I will show an image sequence of human cooking. I have annotated the images with numbered circles. Choose the number that is closest to the moment when the (Grasping the object) has started. You are a five-time world champion in this game. Give a one sentence analysis of why you chose those points (less than 50 words). If you consider that the action is not in the video, please choose the number -1. Provide your answer at the end in a json file of this format: {"points": []}
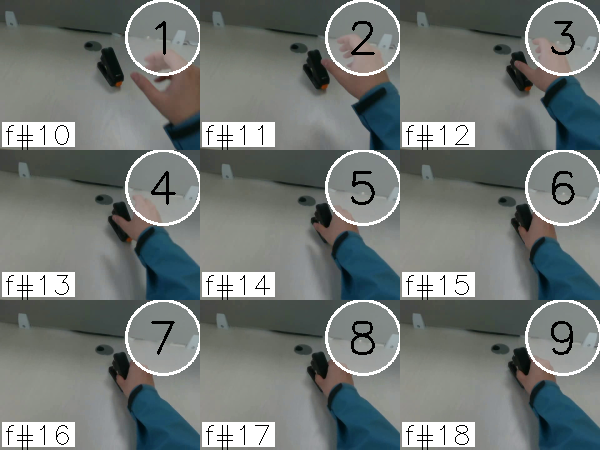
Frame 6 shows the clearest moment of hand-object contact.
{"points": [6]}